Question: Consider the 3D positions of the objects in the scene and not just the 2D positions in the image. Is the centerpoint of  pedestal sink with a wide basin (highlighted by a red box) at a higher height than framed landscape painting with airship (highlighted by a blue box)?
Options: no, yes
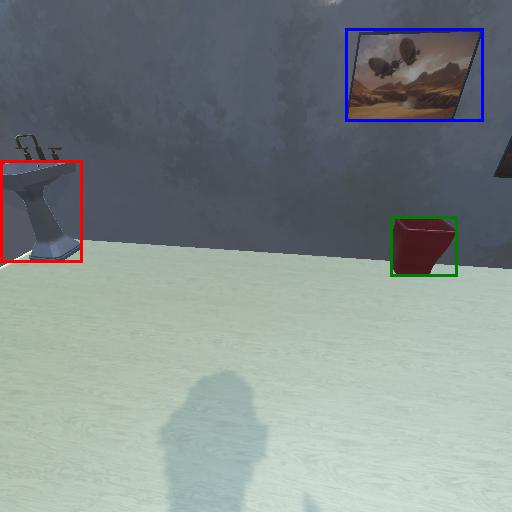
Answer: no